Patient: sex M, age 77
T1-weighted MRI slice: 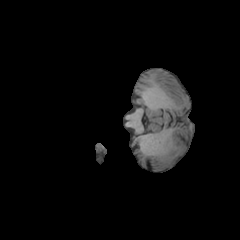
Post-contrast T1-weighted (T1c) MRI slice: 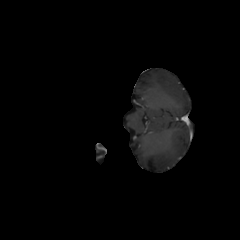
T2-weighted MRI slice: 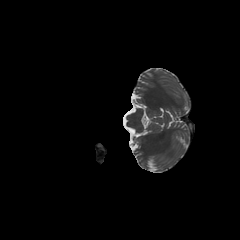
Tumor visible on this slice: no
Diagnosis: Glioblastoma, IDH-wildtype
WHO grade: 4